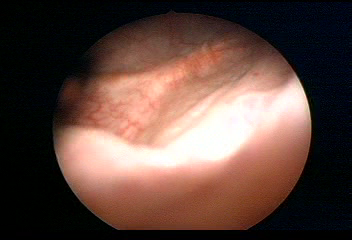
Modality: WLC
Class: Normal mucosa
Bladder cancer association: No